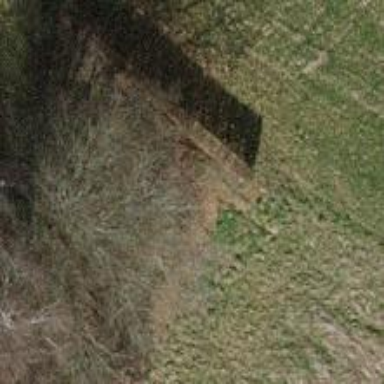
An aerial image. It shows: Single tag "natural: tree."